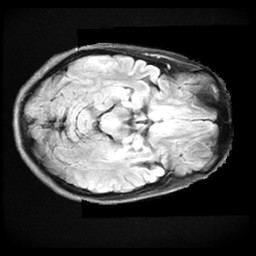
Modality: FLAIR
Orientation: axial
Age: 55
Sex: female
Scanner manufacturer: ge
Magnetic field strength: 3 T
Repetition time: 11 s
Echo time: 0.1497 s